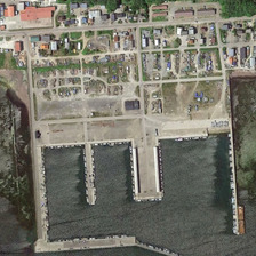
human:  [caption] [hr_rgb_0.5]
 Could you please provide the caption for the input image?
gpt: there is a port square, the port depends on many buildings installed.

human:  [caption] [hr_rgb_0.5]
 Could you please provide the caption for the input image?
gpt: There is a pier on many buildings.

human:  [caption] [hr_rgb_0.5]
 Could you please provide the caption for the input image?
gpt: There is a port square and the port depends on the setting of many buildings.

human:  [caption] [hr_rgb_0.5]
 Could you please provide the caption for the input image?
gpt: residential area by the side of the port .

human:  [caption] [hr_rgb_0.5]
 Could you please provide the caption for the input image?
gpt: There is a square port built on many buildings.